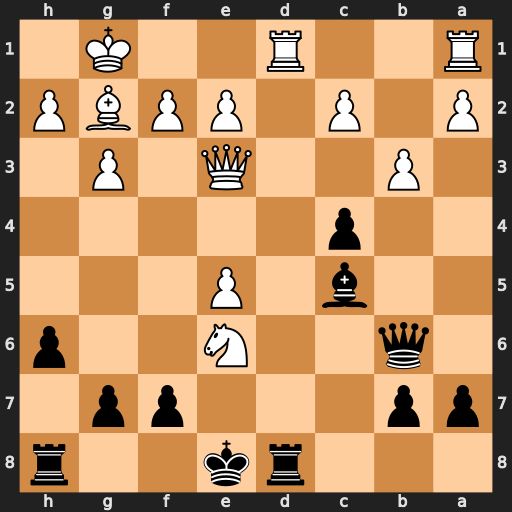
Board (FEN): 3rk2r/pp3pp1/1q2N2p/2b1P3/2p5/1P2Q1P1/P1P1PPBP/R2R2K1
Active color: b
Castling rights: k
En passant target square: -
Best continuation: Rxd1+ Rxd1 Bxe3 Nxg7+ Kf8